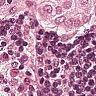
Metastatic tissue present: yes